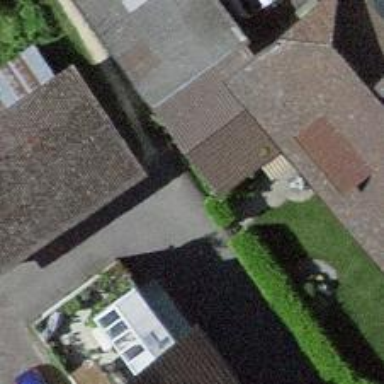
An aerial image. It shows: Paved footway.